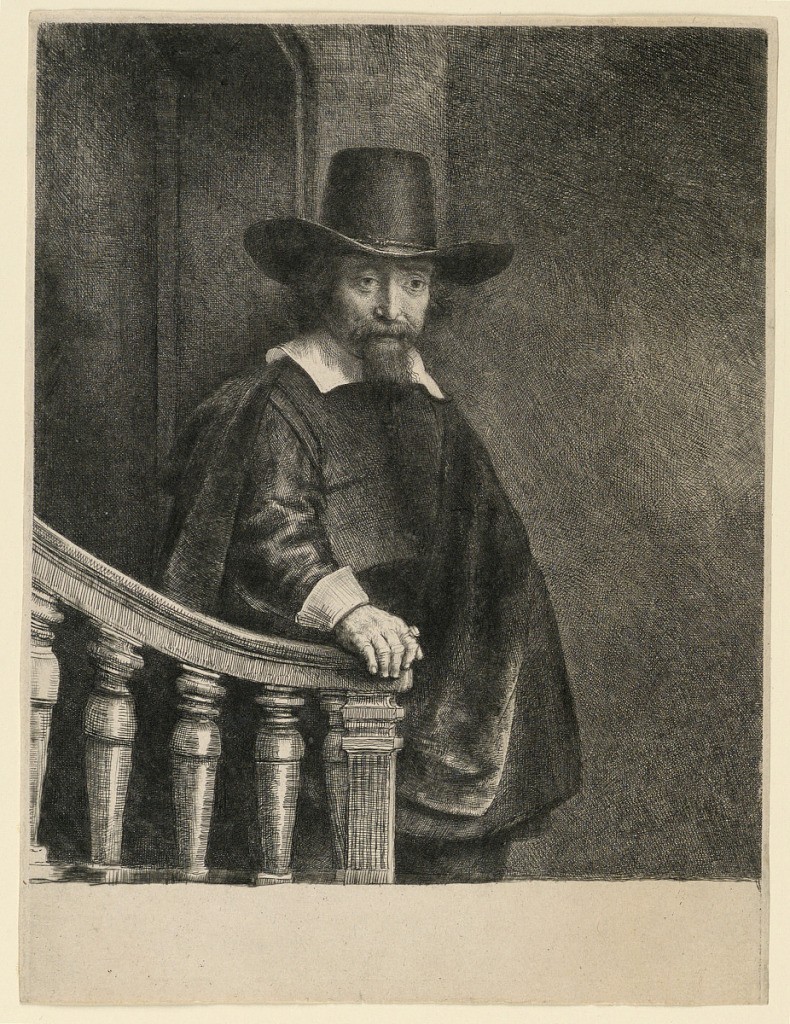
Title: Ephraim Bonus, Jewish Physician
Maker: Rembrandt Harmensz van Rijn, Dutch, 1606–1669
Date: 1647
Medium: Etching on paper
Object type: Print
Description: Three-quarter length figure of a man, standing, turned toward the right, the head in three-quarter view, looking to right. His right hand rests on the banister. He wears a cloak and broad-rimmed hat.